Question:
I had this error when I trying to use example from CS50 introduction in AI course
I use win 10 in my end , they using MAC its worked in their end but didn't work in my end
what is the issue or what I need to do to run this txt file with my code using the windows terminal
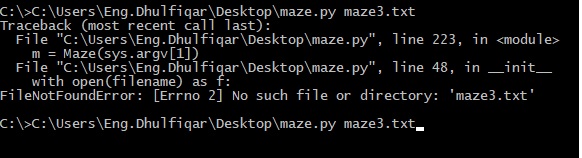
Answer: You are running maze.py from "C:>"
1. Open file explorer.
2. Navigate to your Desktop
3. In the top type cmd
<URL>
1. Pess Enter
2. In cmd run maze.py maze3.txt